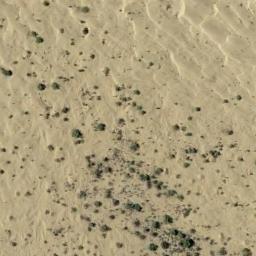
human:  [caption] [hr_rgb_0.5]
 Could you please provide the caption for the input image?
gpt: Chaparral is sparsely distributed on the sand .

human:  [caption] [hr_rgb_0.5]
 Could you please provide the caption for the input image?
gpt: Some chaparrals of different kinds and sizes grow in the desert and some small sand dunes beside .

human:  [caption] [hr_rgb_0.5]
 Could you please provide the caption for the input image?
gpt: The chaparral is on the yellow desert .

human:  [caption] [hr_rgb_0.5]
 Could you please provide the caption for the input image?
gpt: Only scattered weeds can be seen in this desert .

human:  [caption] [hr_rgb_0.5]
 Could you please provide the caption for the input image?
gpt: The chaparral is denser below than above .